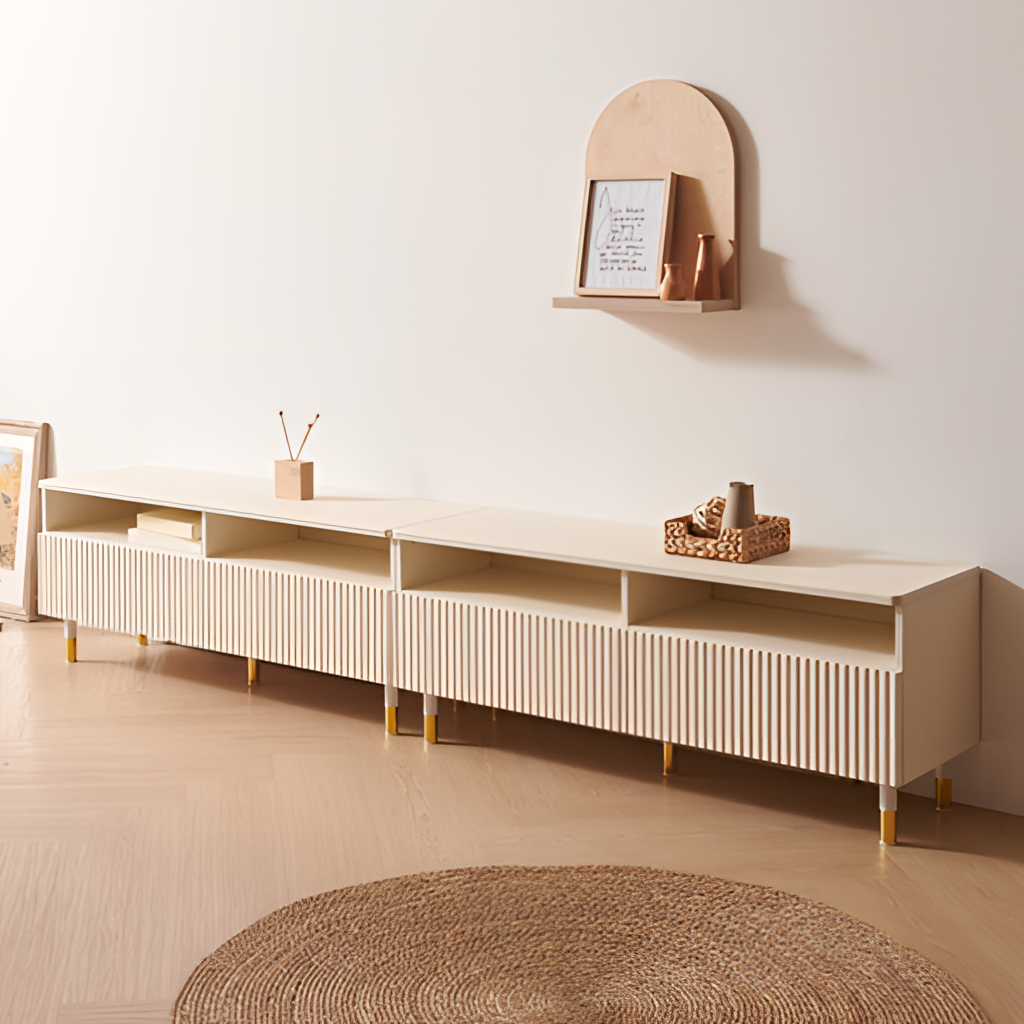
cream wood media console, living room, cream paint wallpaper, with solid pattern, Scandinavian, wood flooring, with herringbone pattern